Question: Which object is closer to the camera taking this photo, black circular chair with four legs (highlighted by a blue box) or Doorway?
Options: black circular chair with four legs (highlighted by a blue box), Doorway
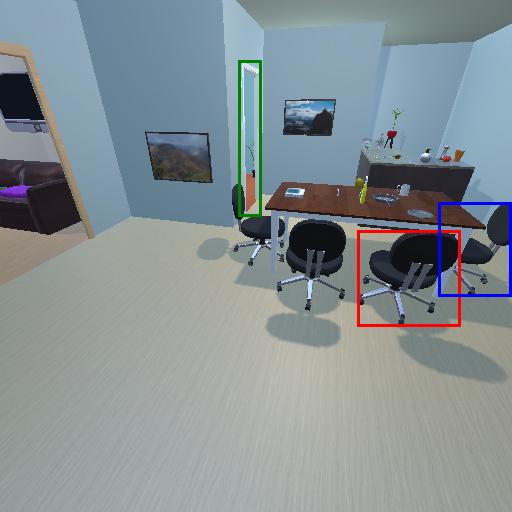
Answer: black circular chair with four legs (highlighted by a blue box)